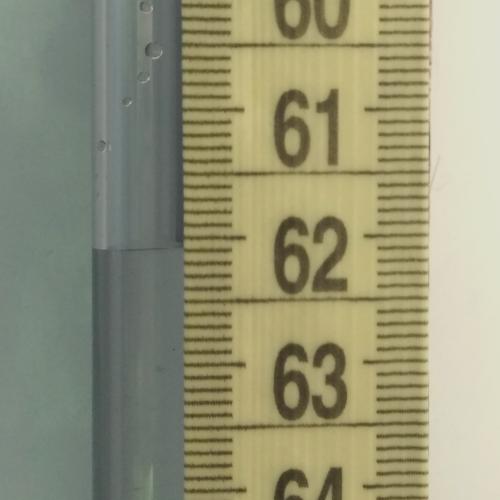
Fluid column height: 62.1 cm